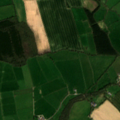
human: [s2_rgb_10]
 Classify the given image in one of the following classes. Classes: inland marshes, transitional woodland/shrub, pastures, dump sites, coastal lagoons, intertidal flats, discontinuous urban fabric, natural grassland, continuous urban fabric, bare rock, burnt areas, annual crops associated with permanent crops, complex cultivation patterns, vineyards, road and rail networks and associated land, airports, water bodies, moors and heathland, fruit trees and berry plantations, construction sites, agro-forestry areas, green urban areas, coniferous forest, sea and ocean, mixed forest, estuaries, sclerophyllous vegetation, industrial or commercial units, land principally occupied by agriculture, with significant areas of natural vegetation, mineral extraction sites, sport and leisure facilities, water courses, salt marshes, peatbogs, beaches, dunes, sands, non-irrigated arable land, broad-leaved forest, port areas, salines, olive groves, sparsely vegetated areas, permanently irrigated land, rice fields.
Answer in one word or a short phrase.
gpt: non-irrigated arable land, pastures, coniferous forest